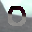
Label: 0